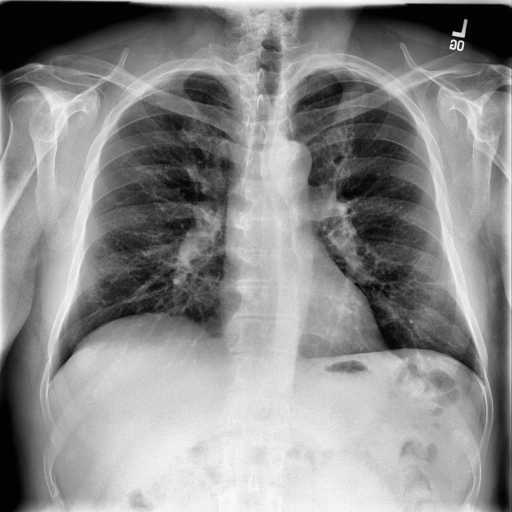
Finding: NORMAL